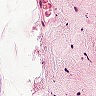
Metastatic tissue present: no